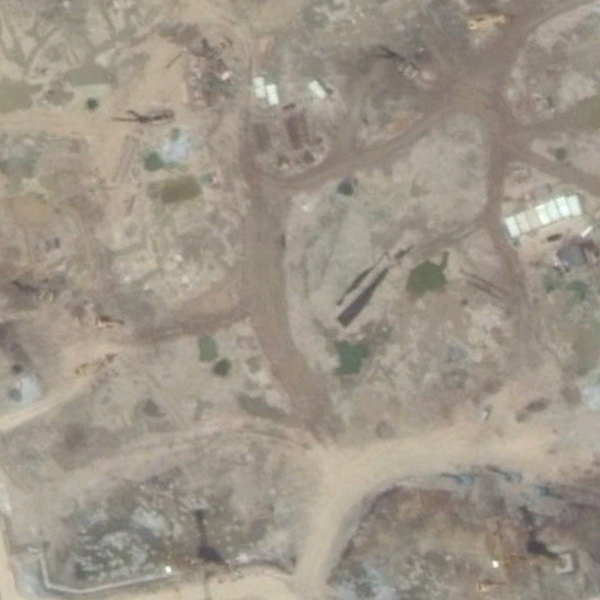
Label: BareLand